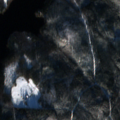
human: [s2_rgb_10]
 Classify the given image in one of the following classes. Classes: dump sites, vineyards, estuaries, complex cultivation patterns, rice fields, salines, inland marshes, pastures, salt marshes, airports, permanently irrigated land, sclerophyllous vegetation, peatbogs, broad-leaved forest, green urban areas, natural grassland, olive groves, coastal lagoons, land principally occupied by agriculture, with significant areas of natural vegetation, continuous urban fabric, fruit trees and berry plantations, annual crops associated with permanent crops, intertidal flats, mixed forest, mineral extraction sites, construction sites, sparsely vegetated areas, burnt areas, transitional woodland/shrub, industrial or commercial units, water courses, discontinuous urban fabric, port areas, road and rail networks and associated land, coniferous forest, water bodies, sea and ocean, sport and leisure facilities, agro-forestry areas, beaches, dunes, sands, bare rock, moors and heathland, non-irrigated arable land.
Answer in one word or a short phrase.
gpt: coniferous forest, mixed forest, water bodies